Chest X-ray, PA view. Patient: 64 years old, sex M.
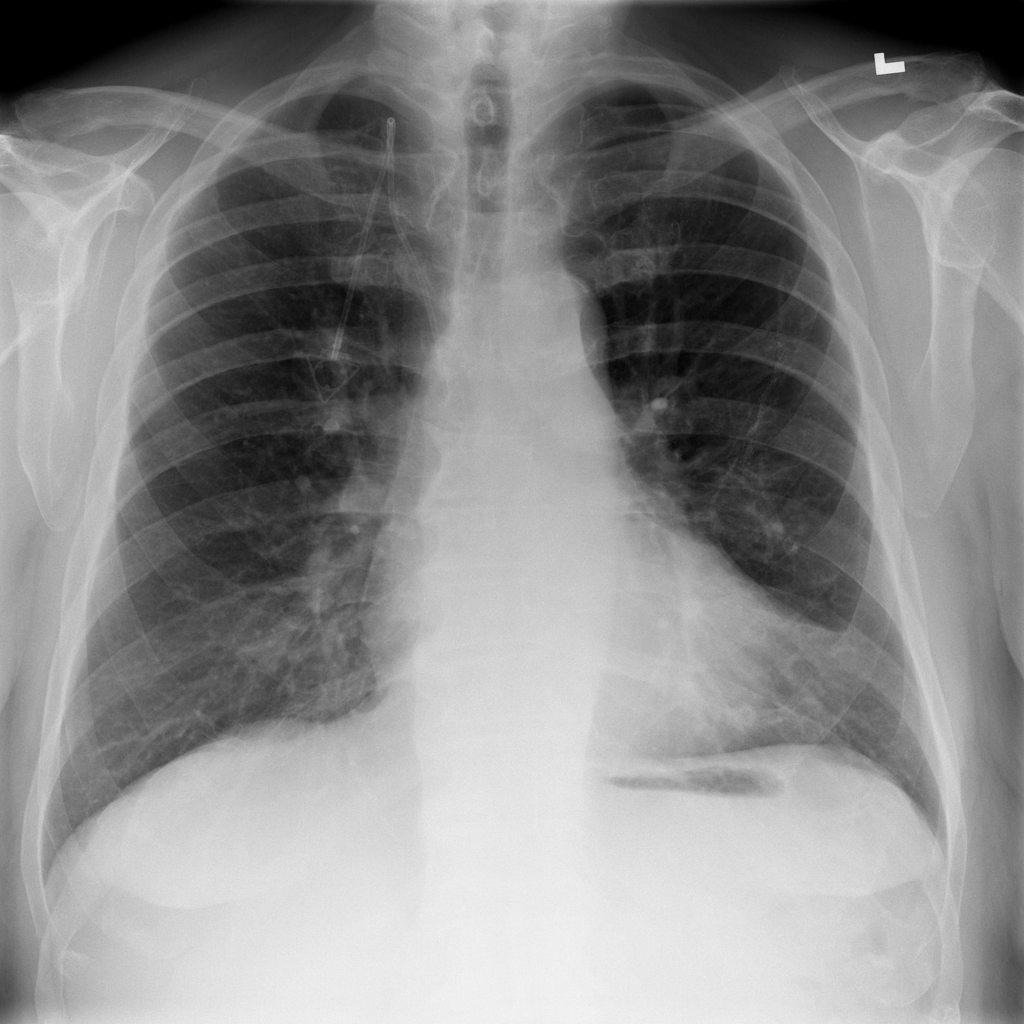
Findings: No Finding